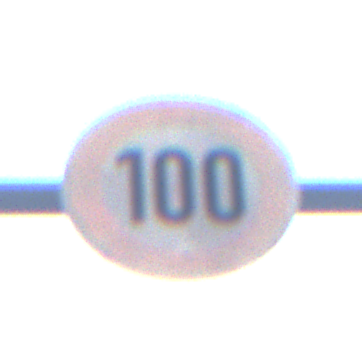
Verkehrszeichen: Geschwindigkeit100
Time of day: SunriseSunset
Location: Outdoor (Urban)
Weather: Clear
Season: NotSpecified
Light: Natural